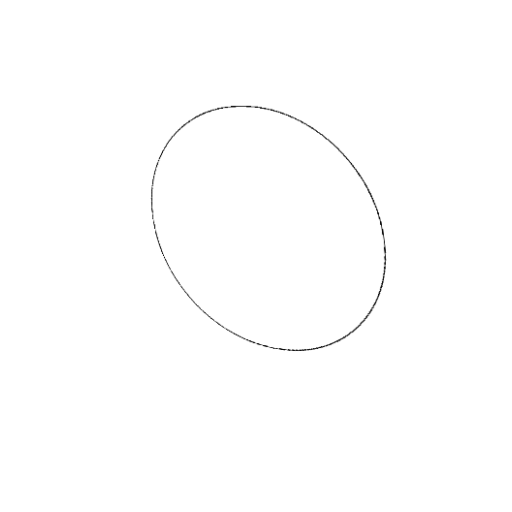
Crossing number: 0